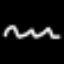
Label: squiggle